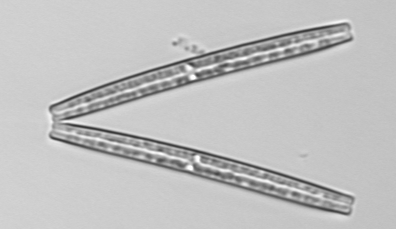
Label: Thalassionema